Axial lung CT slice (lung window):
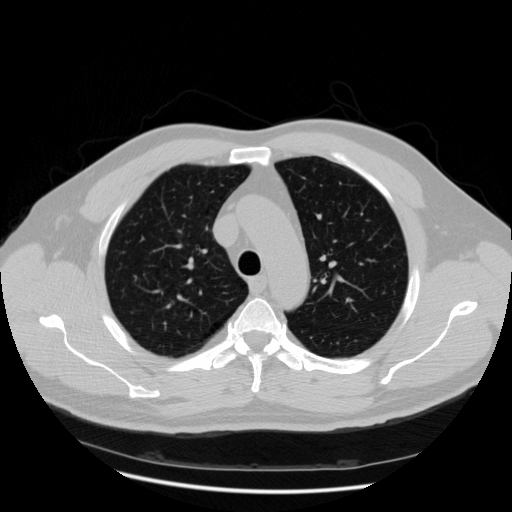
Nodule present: no